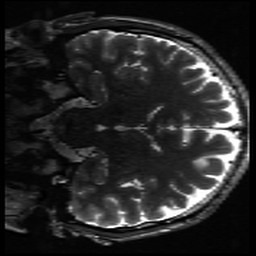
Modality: inplaneT2
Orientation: coronal